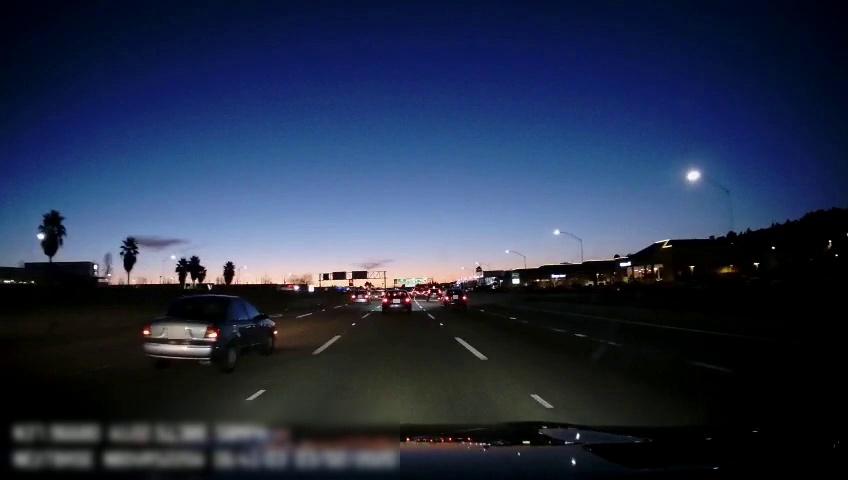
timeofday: Night
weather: Other
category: Drivable Space
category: Vehicles | Car
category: Vehicles | Truck
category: Vehicles | Car
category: Vehicles | SUV
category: Vehicles | Car
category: Vehicles | Car
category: Lanes | Alternate Lane
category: Lanes | Alternate Lane
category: Lanes | Current Lane
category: Lanes | Current Lane
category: Lanes | Alternate Lane
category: Lanes | Alternate Lane